Question: I have some HTML appended which has a timer that constantly changes, but I need that timer in another div. Both timers ofcourse must update simultaneosly.
I have picture here below to show you the better example.

What I have tried so far is this:
'''
var time = $('.flashCurrent').html();
$('.thetime').append(time);
'''
That doesnt insert anything from .flashCurrent.
The code in the script that appends this is this code:
'''
elements.current = $("<div class="flashCurrent"></div>").appendTo(elements.control); // Current elapsed time
'''
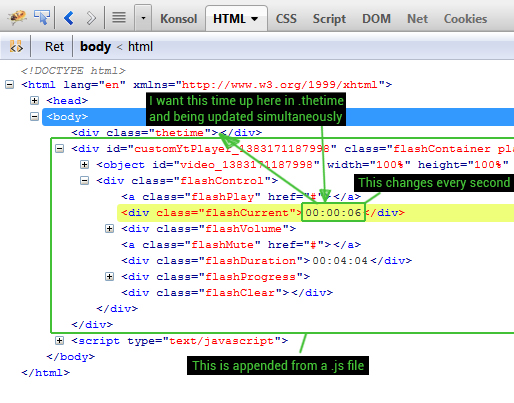
Answer: You can set an interval to update the value every second (or more frequently to get them more in sync)
'''
var sync = setInterval(function() {
$('.thetime').text($('.flashCurrent').text());
}, 1000);
'''